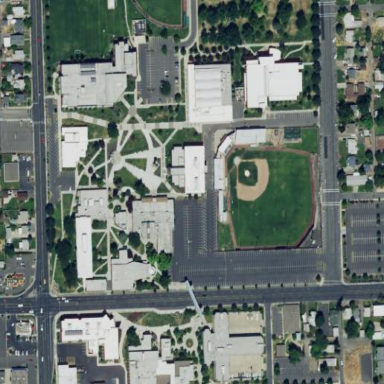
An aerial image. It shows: College.